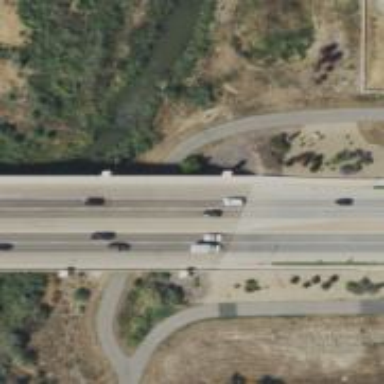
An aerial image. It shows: Primary highway with bridge.